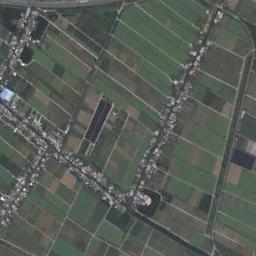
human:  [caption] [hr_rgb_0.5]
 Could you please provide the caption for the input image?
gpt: There are some green and bare rectangular farmland .

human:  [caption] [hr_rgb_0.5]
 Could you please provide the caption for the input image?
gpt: Lots of rectangular farmlands of different colors and sizes are on the ground and some houses are surrounded by these farmlands .

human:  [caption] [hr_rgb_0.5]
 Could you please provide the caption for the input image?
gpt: There are many rectangular farmlands of different sizes and shades .

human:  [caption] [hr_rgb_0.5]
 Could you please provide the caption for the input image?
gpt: Many dense and neatly arranged dark green, light green and tan mixed rectangular farmlands of different sizes with villages in the fields .

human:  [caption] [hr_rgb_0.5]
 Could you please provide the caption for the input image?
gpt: There are many buildings beside the green rectangular farmlands .